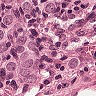
Metastatic tissue present: yes